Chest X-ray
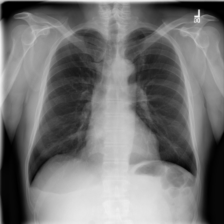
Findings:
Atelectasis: negative
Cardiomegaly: negative
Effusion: negative
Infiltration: negative
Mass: negative
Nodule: negative
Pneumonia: negative
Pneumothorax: negative
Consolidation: negative
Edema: negative
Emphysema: negative
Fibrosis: negative
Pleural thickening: negative
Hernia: negative